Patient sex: M
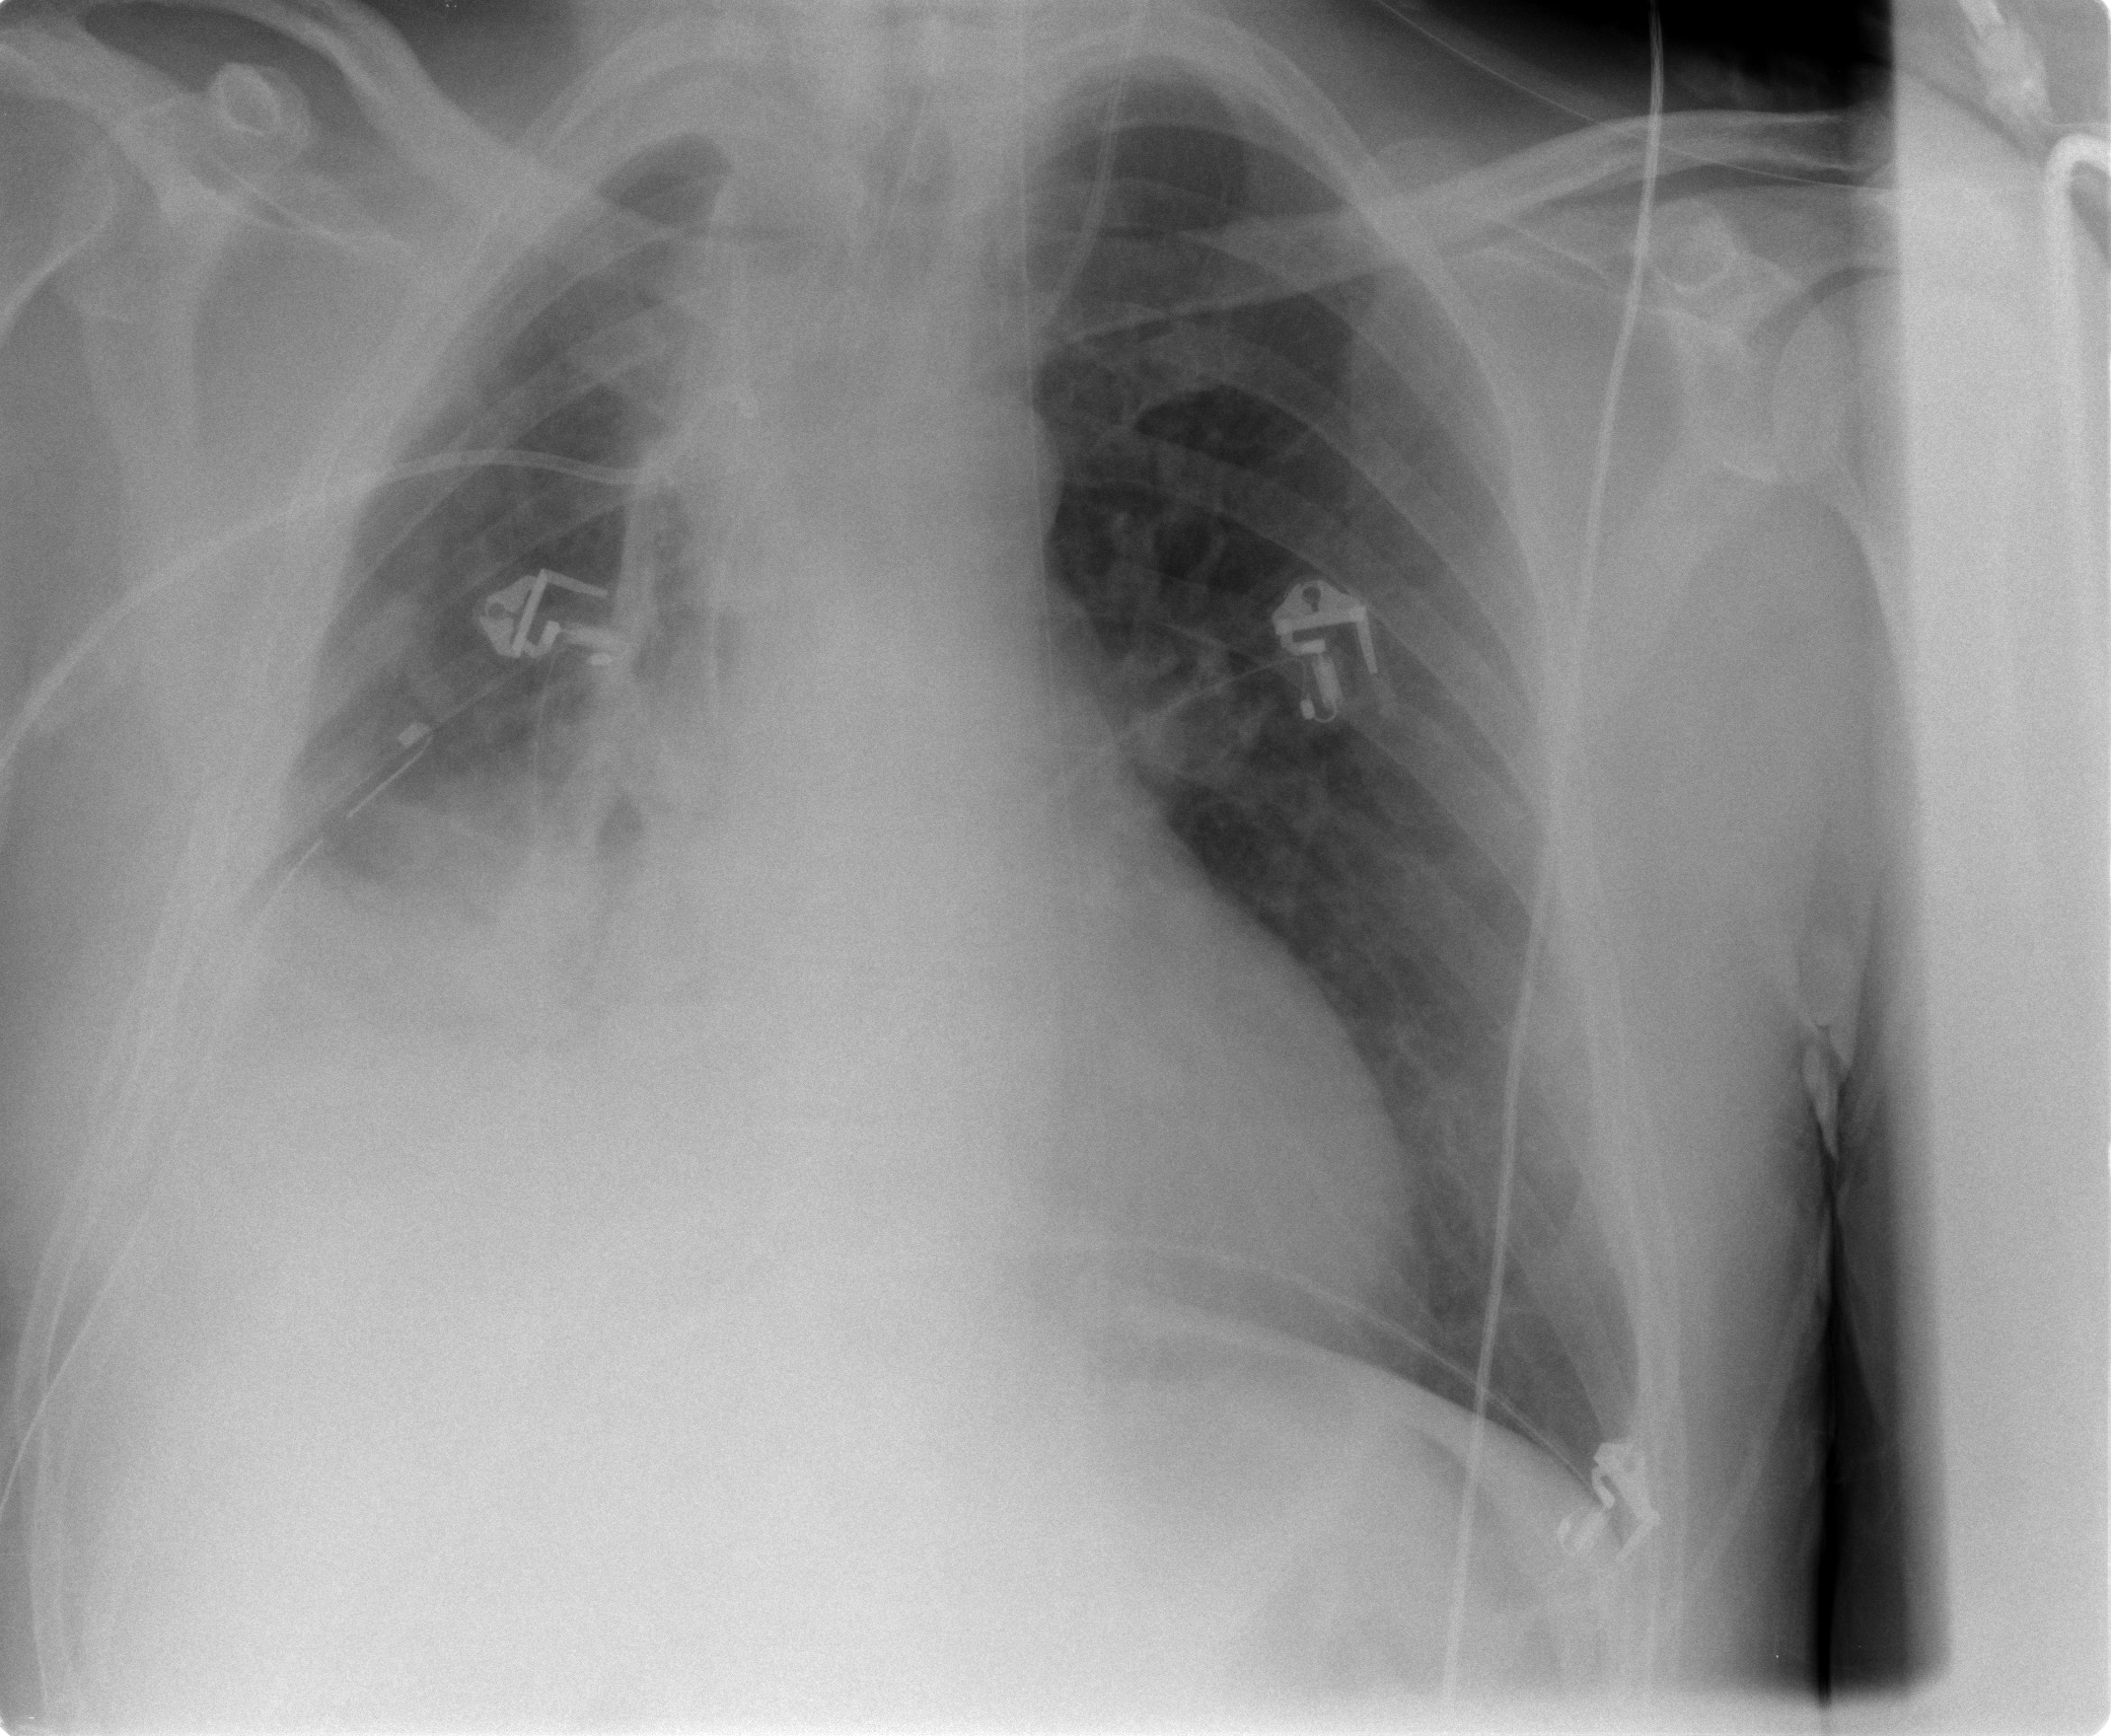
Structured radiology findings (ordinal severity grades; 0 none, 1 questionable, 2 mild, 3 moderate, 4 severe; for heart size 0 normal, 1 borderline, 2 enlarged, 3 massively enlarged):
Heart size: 2
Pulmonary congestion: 0
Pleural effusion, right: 3
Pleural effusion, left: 0
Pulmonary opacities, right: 2
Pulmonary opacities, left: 0
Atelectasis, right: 3
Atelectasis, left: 0